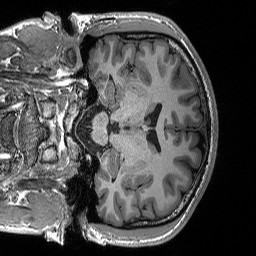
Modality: T1w
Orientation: coronal
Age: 20
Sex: male